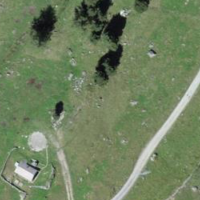
EUNIS habitat code: 26
Species observed at this site:
Vaccinium myrtillus
Rumex alpinus